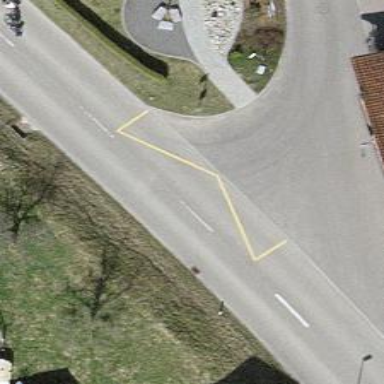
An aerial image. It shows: Bus stop equipped with public transport stop position.